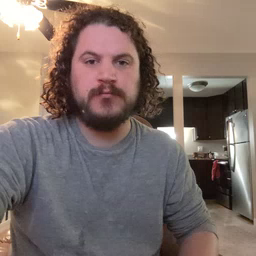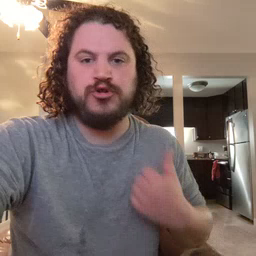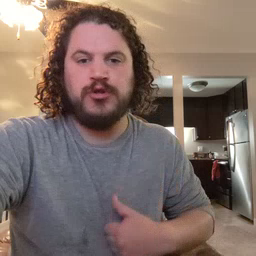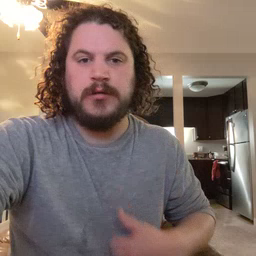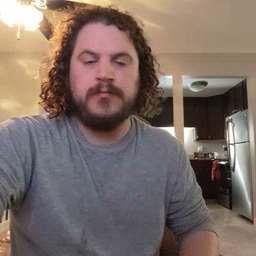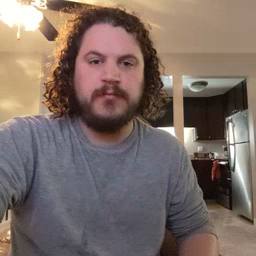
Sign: jacket